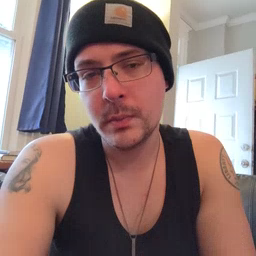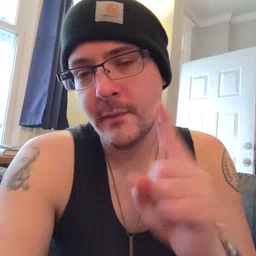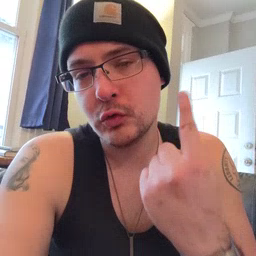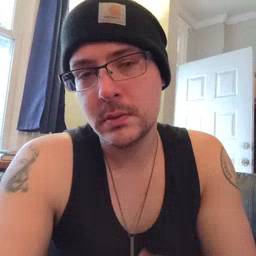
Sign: first